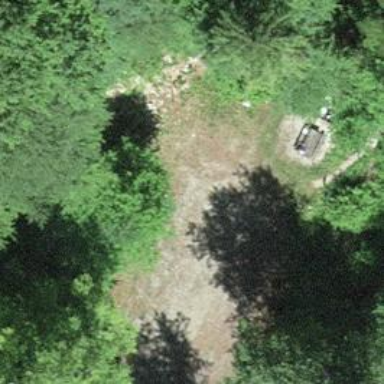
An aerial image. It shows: Picnic table located in leisure land area.